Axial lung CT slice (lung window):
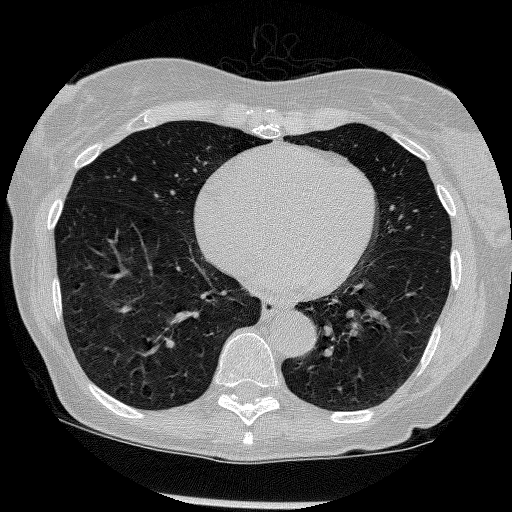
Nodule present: no